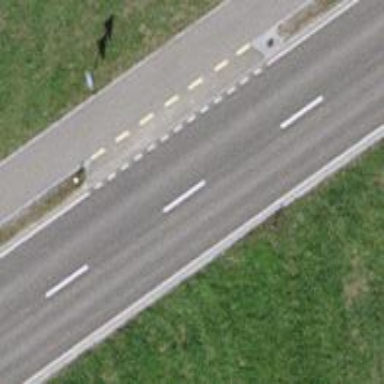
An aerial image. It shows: Cycleway.